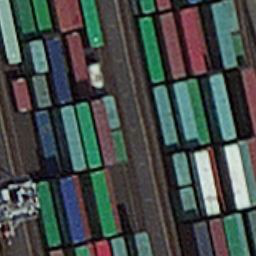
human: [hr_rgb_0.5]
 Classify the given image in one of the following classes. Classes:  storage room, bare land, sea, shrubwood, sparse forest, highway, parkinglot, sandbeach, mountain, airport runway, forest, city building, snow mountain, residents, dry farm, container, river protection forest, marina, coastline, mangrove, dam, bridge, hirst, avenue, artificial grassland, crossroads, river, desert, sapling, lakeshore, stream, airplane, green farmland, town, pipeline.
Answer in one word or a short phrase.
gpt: container